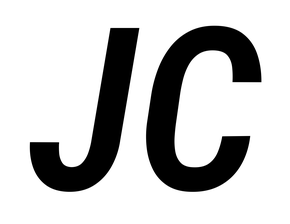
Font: Roboto-Italic_Condensed_SemiBold_Italic